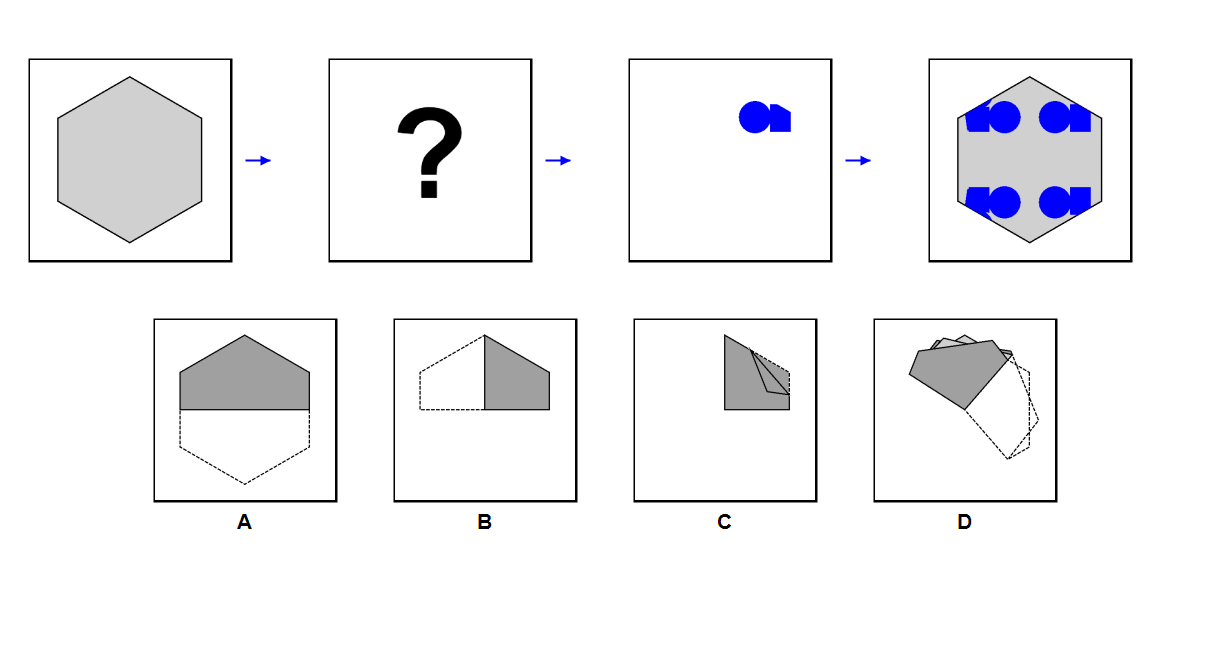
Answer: D